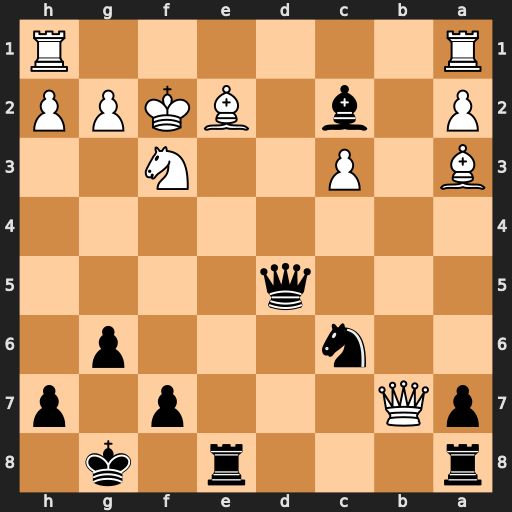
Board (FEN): r3r1k1/pQ3p1p/2n3p1/3q4/8/B1P2N2/P1b1BKPP/R6R
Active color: b
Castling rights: -
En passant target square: -
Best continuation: Rxe2+ Kxe2 Nd4+ Kf2 Qxb7